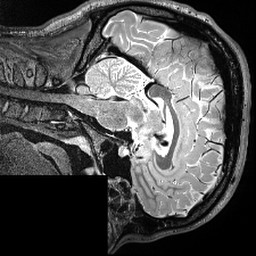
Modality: T2w
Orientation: sagittal
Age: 23
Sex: male